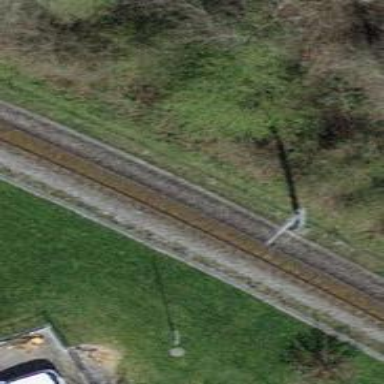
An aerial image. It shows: Narrow-gauge railway track with electrified contact line. The railway has one track.